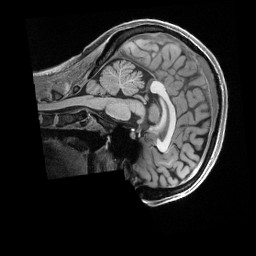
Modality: T1w
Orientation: sagittal
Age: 24
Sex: female
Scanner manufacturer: siemens
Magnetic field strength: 3 T
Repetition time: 2.5 s
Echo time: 0.00296 s